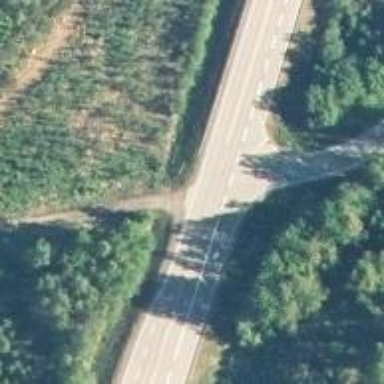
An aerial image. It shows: Asphalt road classified as primary highway.